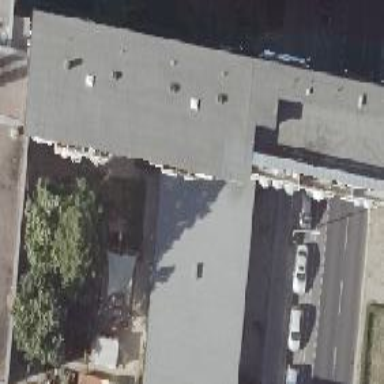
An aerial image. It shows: Kindergarten building.